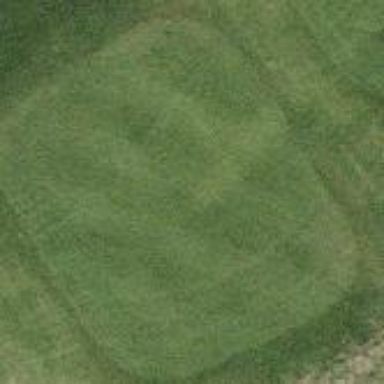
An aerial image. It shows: Golf tee.